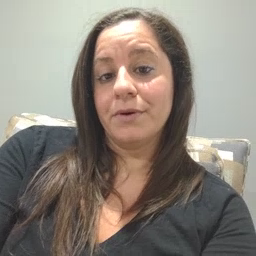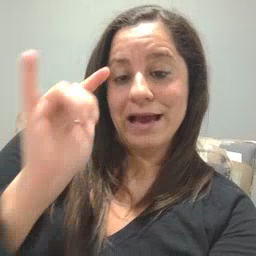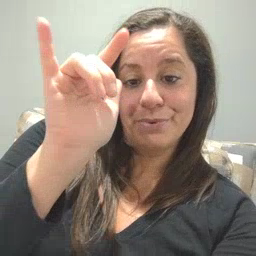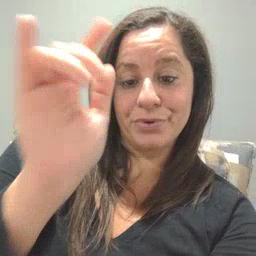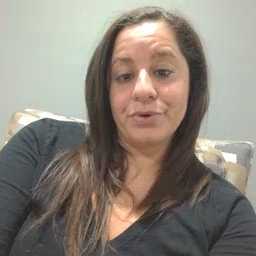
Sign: airplane